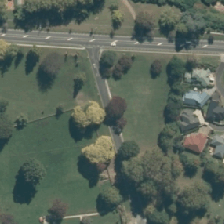
Land cover: urban_parkland